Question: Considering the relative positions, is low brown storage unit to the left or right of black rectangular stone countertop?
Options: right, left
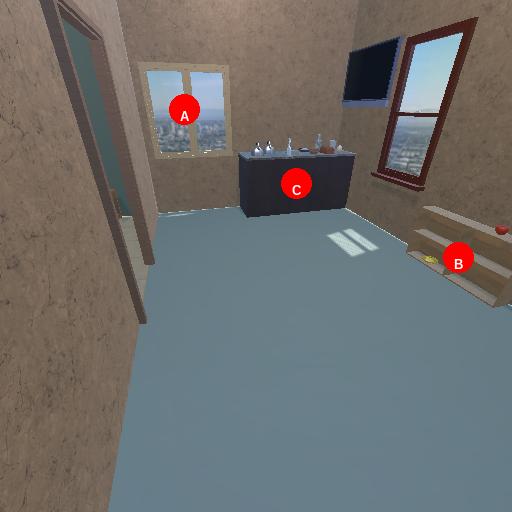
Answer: right